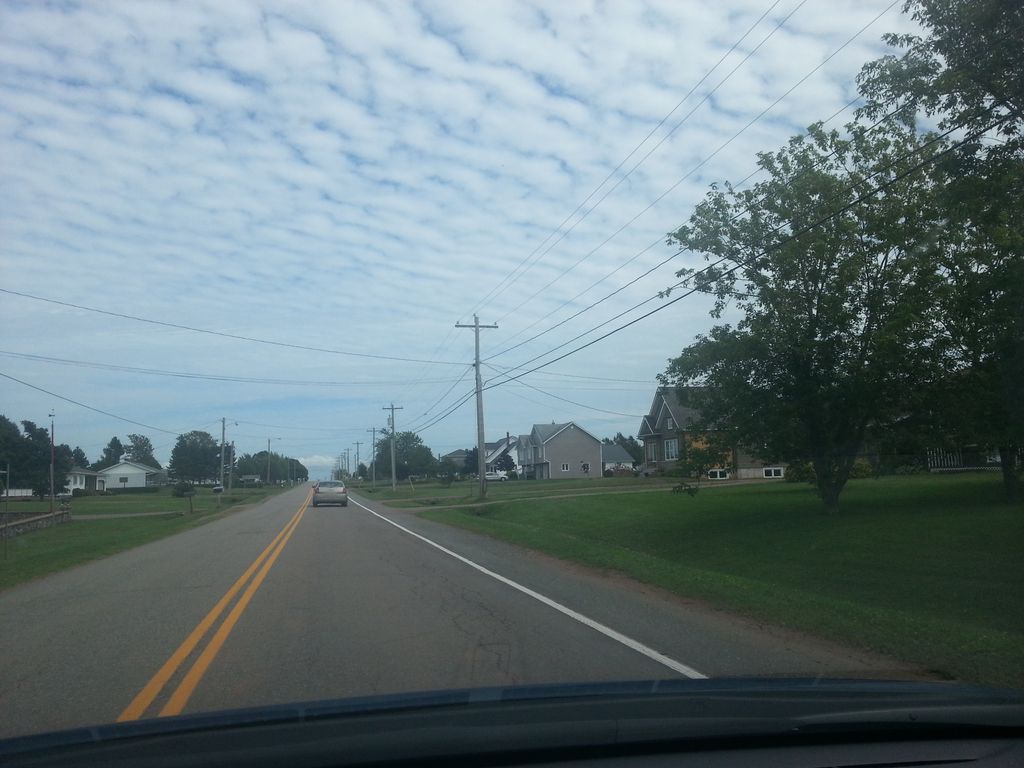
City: charlottetown